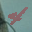
Label: 4